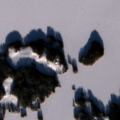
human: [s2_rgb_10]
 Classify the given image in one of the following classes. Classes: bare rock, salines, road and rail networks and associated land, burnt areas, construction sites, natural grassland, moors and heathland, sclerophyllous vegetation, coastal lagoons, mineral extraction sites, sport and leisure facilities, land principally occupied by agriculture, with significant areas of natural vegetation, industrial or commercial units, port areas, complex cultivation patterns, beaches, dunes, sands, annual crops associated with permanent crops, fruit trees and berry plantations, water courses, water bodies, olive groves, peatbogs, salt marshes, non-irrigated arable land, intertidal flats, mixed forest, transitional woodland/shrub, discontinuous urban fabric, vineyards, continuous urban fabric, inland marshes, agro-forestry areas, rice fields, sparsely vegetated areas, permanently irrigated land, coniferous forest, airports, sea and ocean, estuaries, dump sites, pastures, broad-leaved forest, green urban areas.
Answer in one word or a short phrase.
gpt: land principally occupied by agriculture, with significant areas of natural vegetation, coniferous forest, mixed forest, water bodies